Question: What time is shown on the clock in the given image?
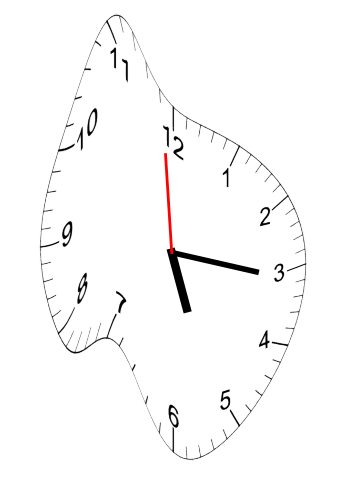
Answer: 05:15:59